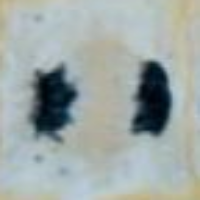
Label: anaphase